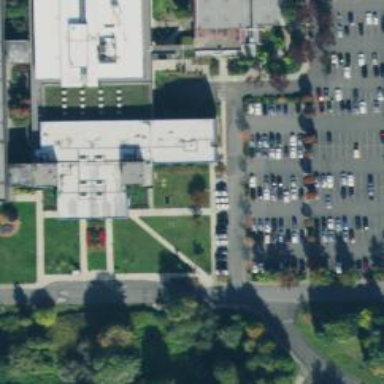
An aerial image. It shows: College building.